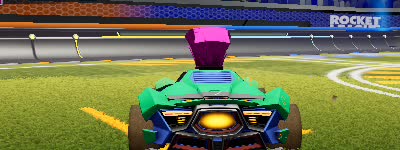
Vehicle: werewolf